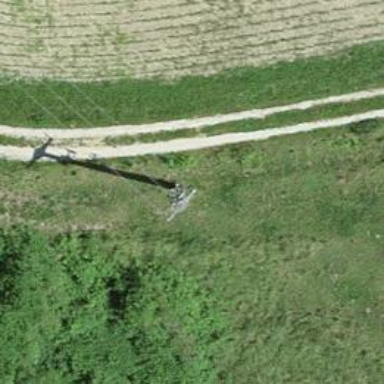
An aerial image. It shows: Minor power line.